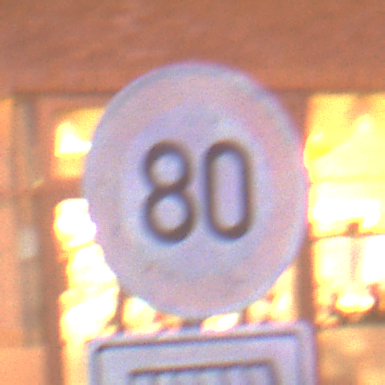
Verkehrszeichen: Geschwindigkeit80
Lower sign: HinweisDurchSinnbild13
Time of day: Night
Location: Outdoor (Urban)
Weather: PartlyCloudy
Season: NotSpecified
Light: Artificial